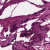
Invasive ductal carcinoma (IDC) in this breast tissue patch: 0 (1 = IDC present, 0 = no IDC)